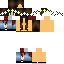
A male human skin with dark skin, wearing brown long hair dressed in a blue hoodie and blue pants, featuring a closed mouth.